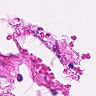
Metastatic tissue present: no